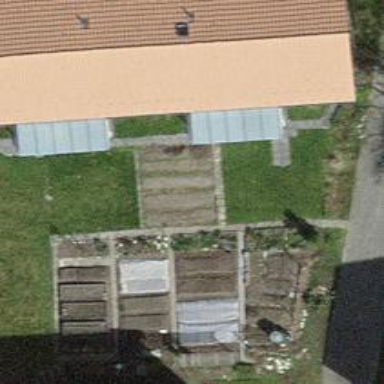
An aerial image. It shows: Garden that is leisure land.